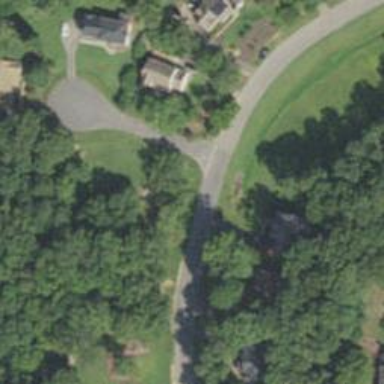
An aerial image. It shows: Driveway.